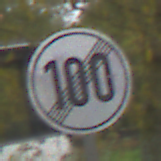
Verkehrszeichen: EndeGeschwindigkeit100
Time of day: Midday
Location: Outdoor (Nature)
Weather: Overcast
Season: Autumn
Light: Natural